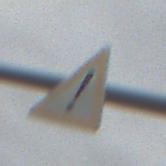
Verkehrszeichen: Gefahrenstelle
Umgebung: Outdoor, Nature
Tageszeit: Midday
Wetter: Overcast
Licht: Natural
Jahreszeit: NotSpecified
Kontrast: LowContrast